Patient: sex F, age 54
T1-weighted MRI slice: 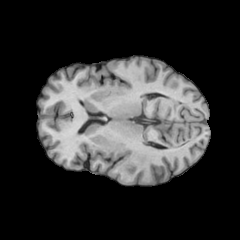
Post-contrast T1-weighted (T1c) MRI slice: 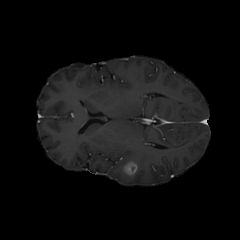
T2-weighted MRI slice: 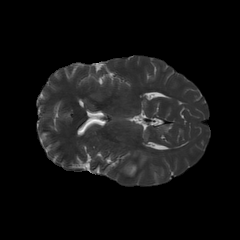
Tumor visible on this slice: yes
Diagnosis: Glioblastoma, IDH-wildtype
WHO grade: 4